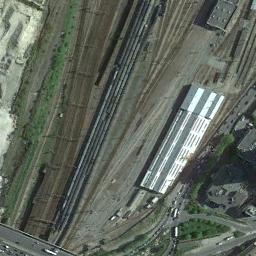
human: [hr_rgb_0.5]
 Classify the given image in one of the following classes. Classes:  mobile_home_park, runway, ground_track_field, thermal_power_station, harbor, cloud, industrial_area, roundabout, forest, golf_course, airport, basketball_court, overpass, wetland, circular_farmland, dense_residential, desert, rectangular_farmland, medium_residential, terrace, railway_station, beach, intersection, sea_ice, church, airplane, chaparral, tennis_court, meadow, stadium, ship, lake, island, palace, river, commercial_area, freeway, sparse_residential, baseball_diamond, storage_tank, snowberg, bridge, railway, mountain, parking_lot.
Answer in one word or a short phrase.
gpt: railway